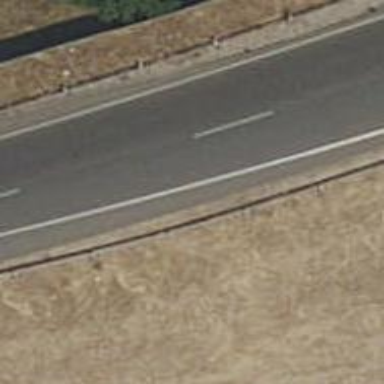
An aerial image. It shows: Motorway link.